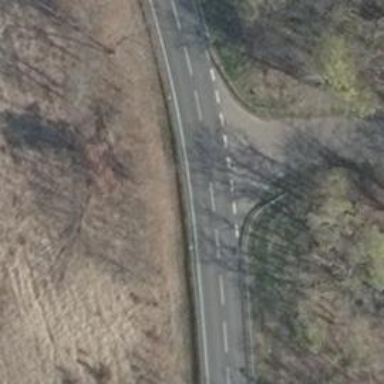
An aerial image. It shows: Secondary road with asphalt surface.